Question: I have a database table where I save players bets it the following logic:

This table will of course have several for every . I want to display how the users have placed their bets. If they think that the home team will win lose or draw. AND I want it to be stated in percentage.
> Germany - France 35% - 20% - 45%.
So far I have managed to calculate the quantity guesses, but not the percentage, with the following query:
'''
SELECT games.home_team,games.away_team,COUNT(*) as 'qty',user_result_bet.match_id,(
CASE
WHEN 'home_score' > 'away_score' THEN 'home'
WHEN 'home_score' < 'away_score' THEN 'away'
ELSE 'draw'
END) as 'tipped_result'
FROM user_result_bet,GAMES
WHERE games.match_id = user_result_bet.match_id
GROUP BY tipped_result, match_id
ORDER BY match_id
'''
Where do I go from here? I want to turn this in to percentage somehow? Im using PHP for the website
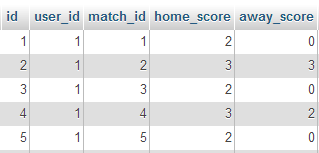
Answer: you need to use count if
'''
SELECT user_result_bet.match_id,COUNT(*) as 'qty',
count(if('home_score' > 'away_score',1,null))/count(*)*100 as home_percent,
count(if('home_score' < 'away_score',1,null))/count(*)*100 as away_percent,
count(if('home_score' = 'away_score',1,null))/count(*)*100 as draw_percent
from wherever
group by 1
'''